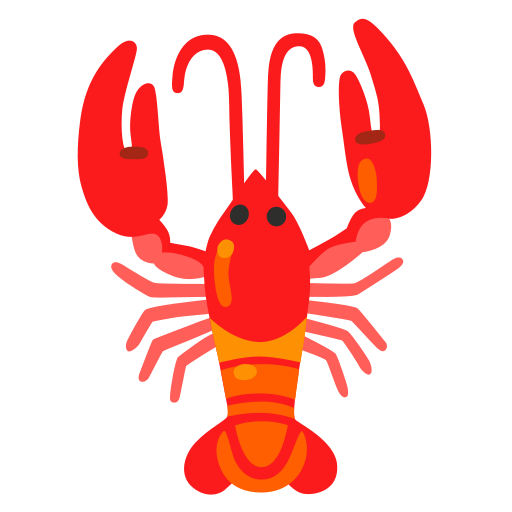
Emoji: 🦞